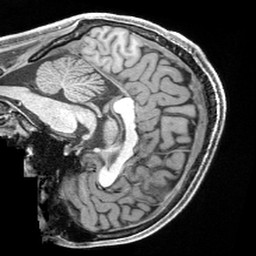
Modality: T1w
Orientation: sagittal